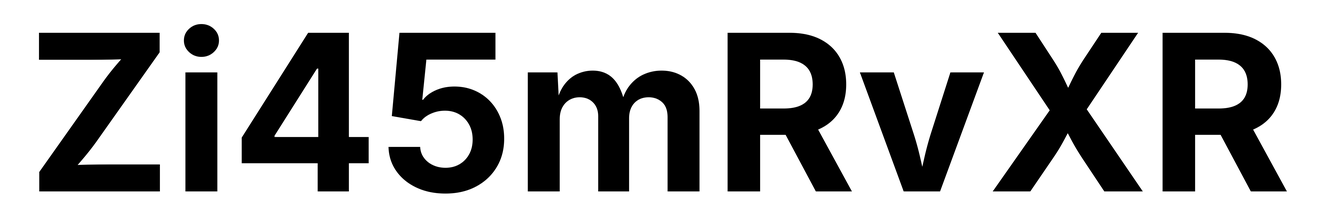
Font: Inter_Bold